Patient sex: M
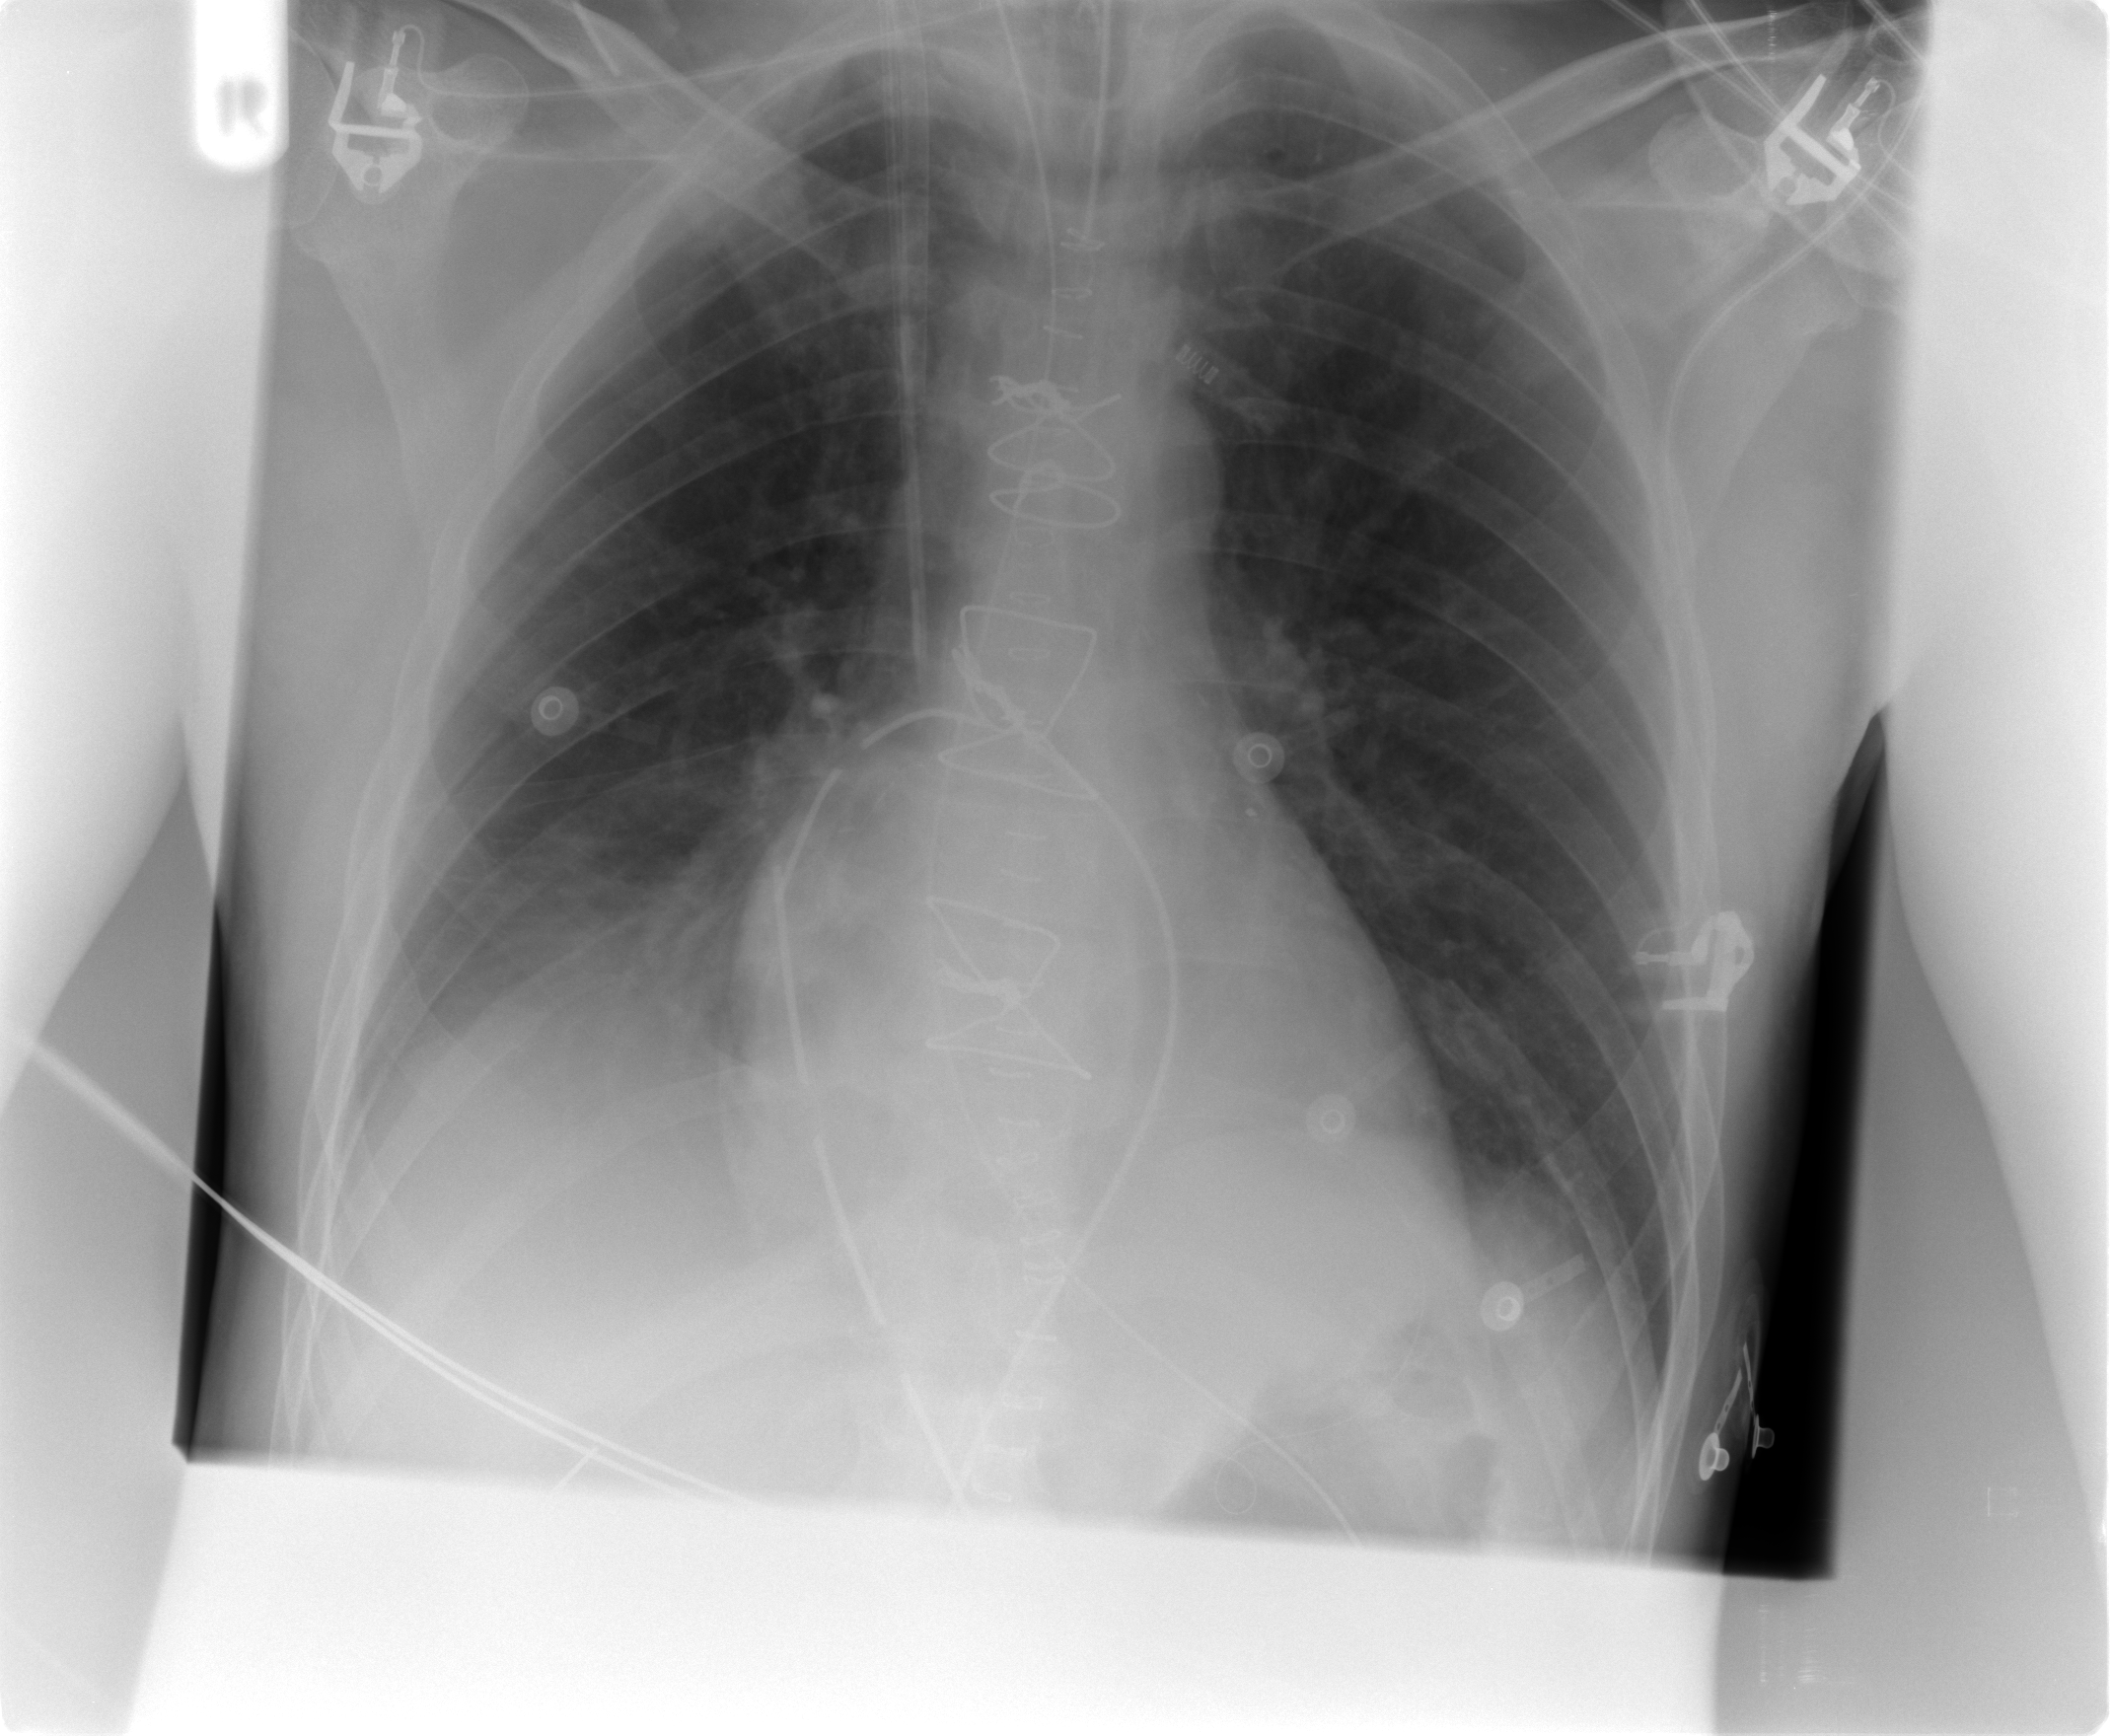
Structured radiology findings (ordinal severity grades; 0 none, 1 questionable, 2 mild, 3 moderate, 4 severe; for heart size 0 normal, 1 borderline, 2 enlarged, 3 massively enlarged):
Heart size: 0
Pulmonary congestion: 0
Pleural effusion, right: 2
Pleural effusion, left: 1
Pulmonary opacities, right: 0
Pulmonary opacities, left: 0
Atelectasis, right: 2
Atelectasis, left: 0